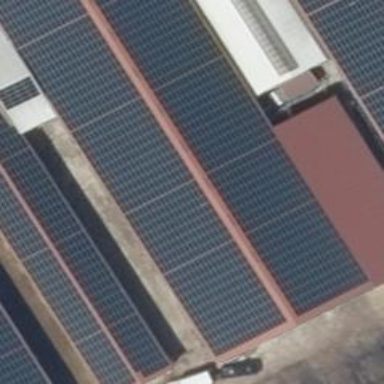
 consisting of solar photovoltaic panels."